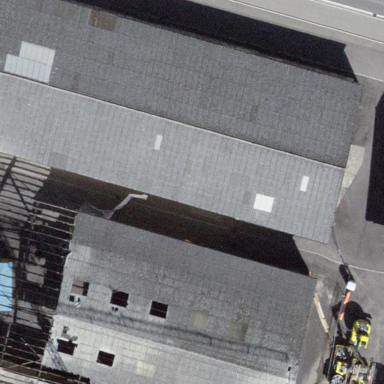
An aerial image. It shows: Warehouse.